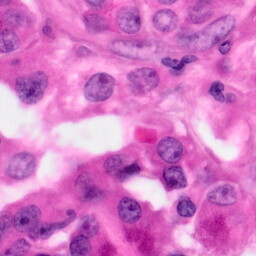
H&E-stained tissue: Pancreatic